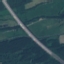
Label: Highway